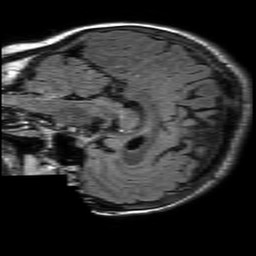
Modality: FLAIR
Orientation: sagittal
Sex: female
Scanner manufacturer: philips
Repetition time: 11 s
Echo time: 0.125 s